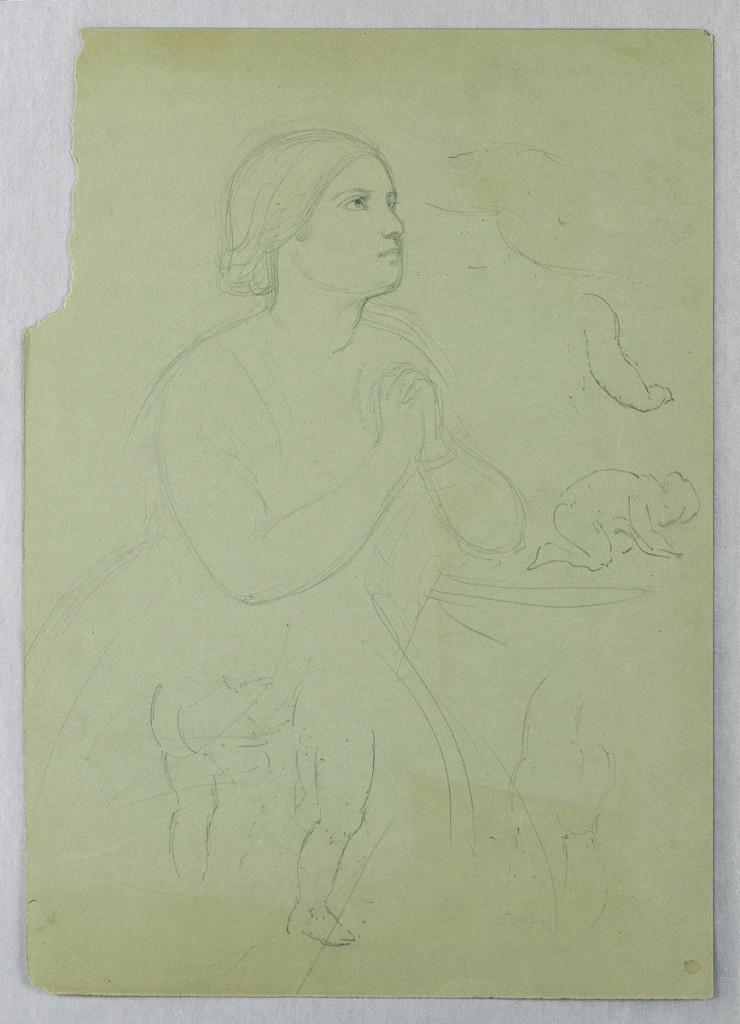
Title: Woman Praying, Study for "Communion of the Sick"
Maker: Daniel Huntington, American, 1816–1906
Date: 1845
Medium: Graphite on green wove paper
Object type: Drawing
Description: Woman kneeling, facing right, hands clasped. Partial sketches of small children walking, below, and crawling, at right. Verso: Small children, and limbs and heads, sketched in various attitudes.